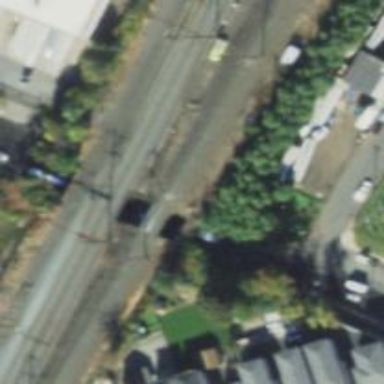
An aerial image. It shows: Bridge with electrified railway tracks featuring contact line.